Interaction volume radius: 10 \u00c5
Interaction volume height: 25 \u00c5
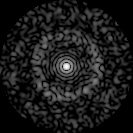
Disorder parameter: 0.8337